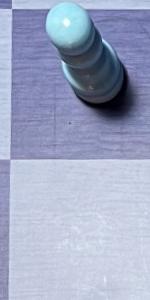
Label: Empty